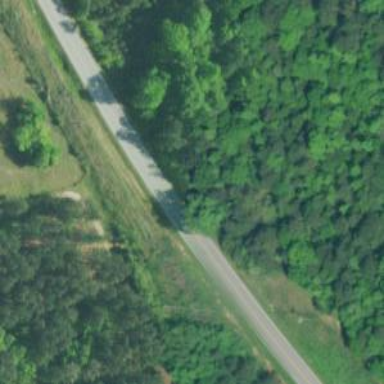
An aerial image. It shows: Trunk highway.